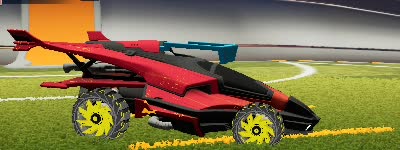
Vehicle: aftershock